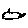
Label: fish